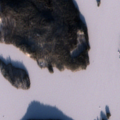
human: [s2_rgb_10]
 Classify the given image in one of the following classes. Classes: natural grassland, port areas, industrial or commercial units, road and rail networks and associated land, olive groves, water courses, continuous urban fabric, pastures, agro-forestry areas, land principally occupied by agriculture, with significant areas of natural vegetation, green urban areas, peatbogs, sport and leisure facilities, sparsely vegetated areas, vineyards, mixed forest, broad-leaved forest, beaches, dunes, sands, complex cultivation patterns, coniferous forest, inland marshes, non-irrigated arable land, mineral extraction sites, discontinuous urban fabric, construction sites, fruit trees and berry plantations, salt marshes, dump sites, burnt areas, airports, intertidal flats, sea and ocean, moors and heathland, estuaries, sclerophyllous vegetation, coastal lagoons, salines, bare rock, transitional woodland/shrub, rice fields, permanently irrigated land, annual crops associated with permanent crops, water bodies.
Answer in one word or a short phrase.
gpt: coniferous forest, mixed forest, water bodies